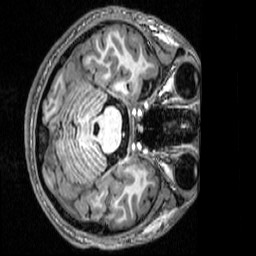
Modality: T1w
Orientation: axial
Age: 22
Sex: male
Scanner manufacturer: siemens
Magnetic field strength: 3 T
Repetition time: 2.53 s
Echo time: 0.00339 s